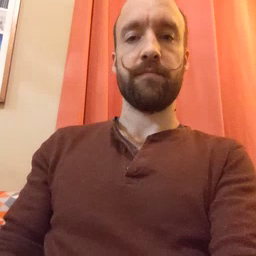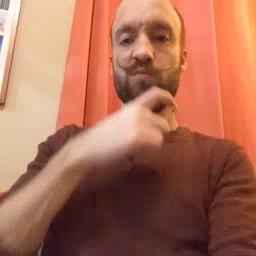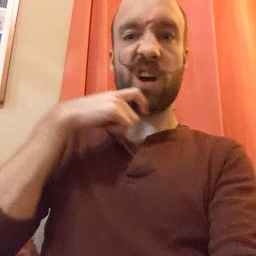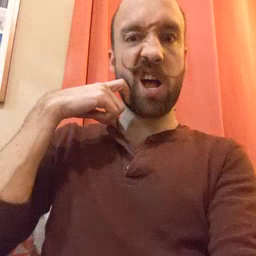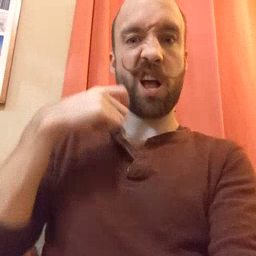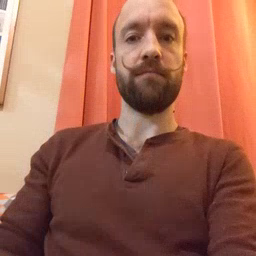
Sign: dry